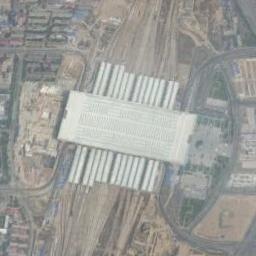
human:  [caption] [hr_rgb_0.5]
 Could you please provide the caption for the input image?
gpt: There is a large, Well-equipped railway station in the city .

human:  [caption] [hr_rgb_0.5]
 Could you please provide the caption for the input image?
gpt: The railway station has some railways and a big building and some clearings are next to the railway station .

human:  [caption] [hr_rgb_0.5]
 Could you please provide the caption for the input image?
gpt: The railway station is next to some buildings .

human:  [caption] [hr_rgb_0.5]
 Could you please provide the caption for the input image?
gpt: There are many buildings beside the railway station .

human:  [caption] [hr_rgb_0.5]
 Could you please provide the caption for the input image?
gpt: There are some bare land and buildings beside the white railway station .